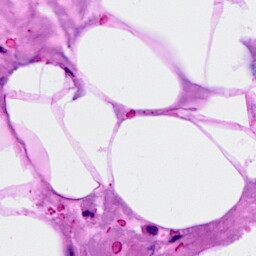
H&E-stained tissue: Breast